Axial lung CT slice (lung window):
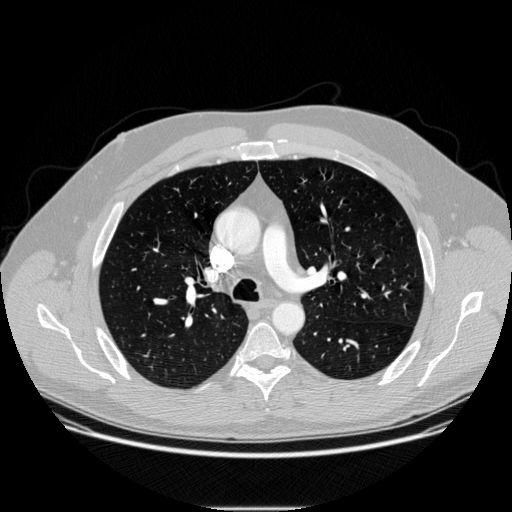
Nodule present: no